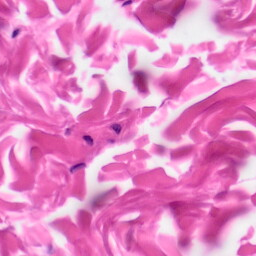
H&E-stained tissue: Skin